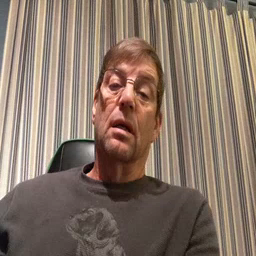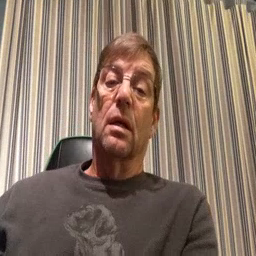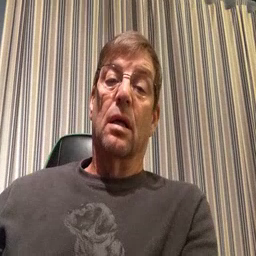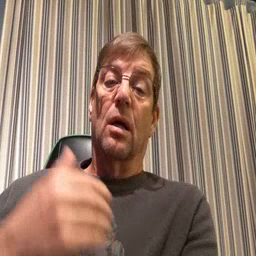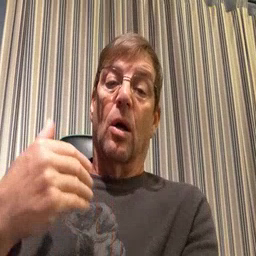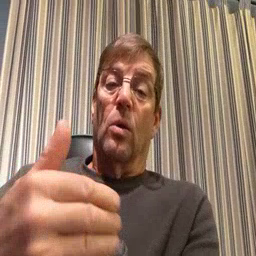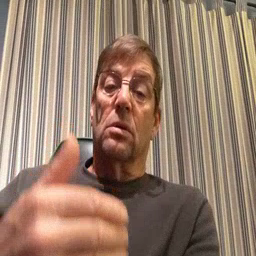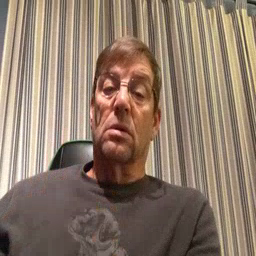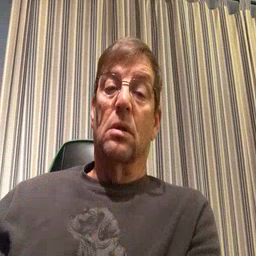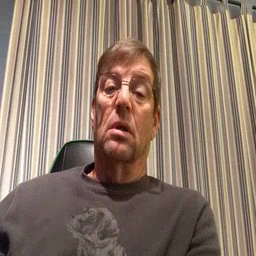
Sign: close